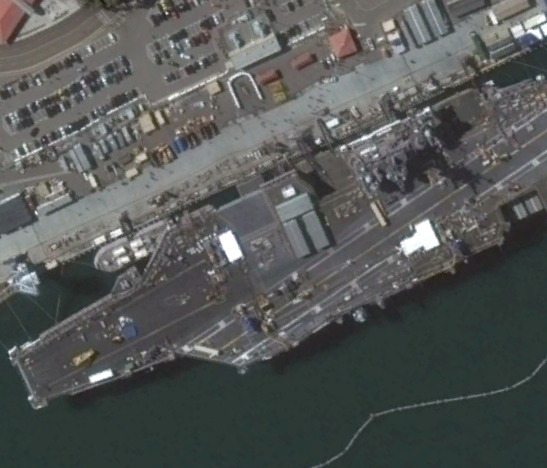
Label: Nimitz-class_aircraft_carrier